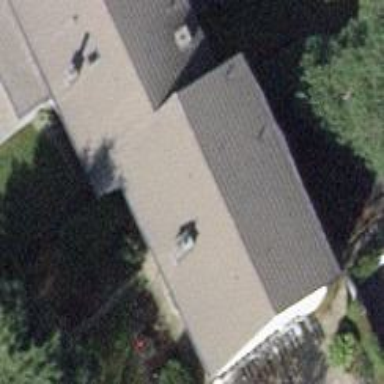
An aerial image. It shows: Semidetached house with gabled roof.